Aerial crown-view tile of a tropical tree (Barro Colorado Island, Panama), acquired 20250915:
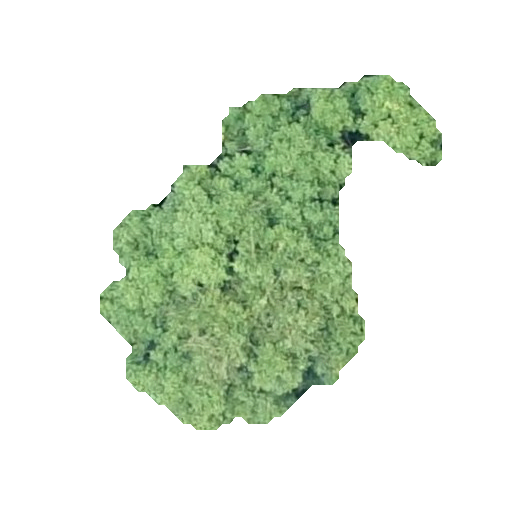
Species: Sloanea terniflora
GBIF accepted scientific name: Sloanea terniflora
Crown area: 96.918 m²